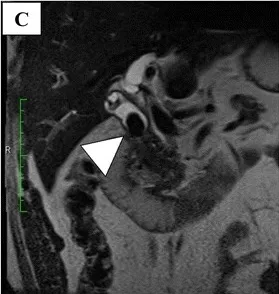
Preoperative diagnosis on MDCT and MRCP. Large arrow head), dilation of the intrahepatic bile duct, and biliobiliary fistula.
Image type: radiology (mri)